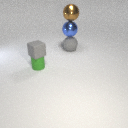
large gray rubber sphere below large blue metal sphere